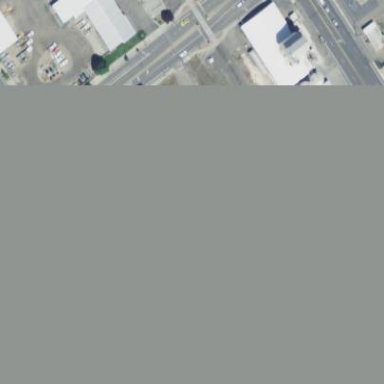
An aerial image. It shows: Commercial building.